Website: crate-barrel
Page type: customer-info-address
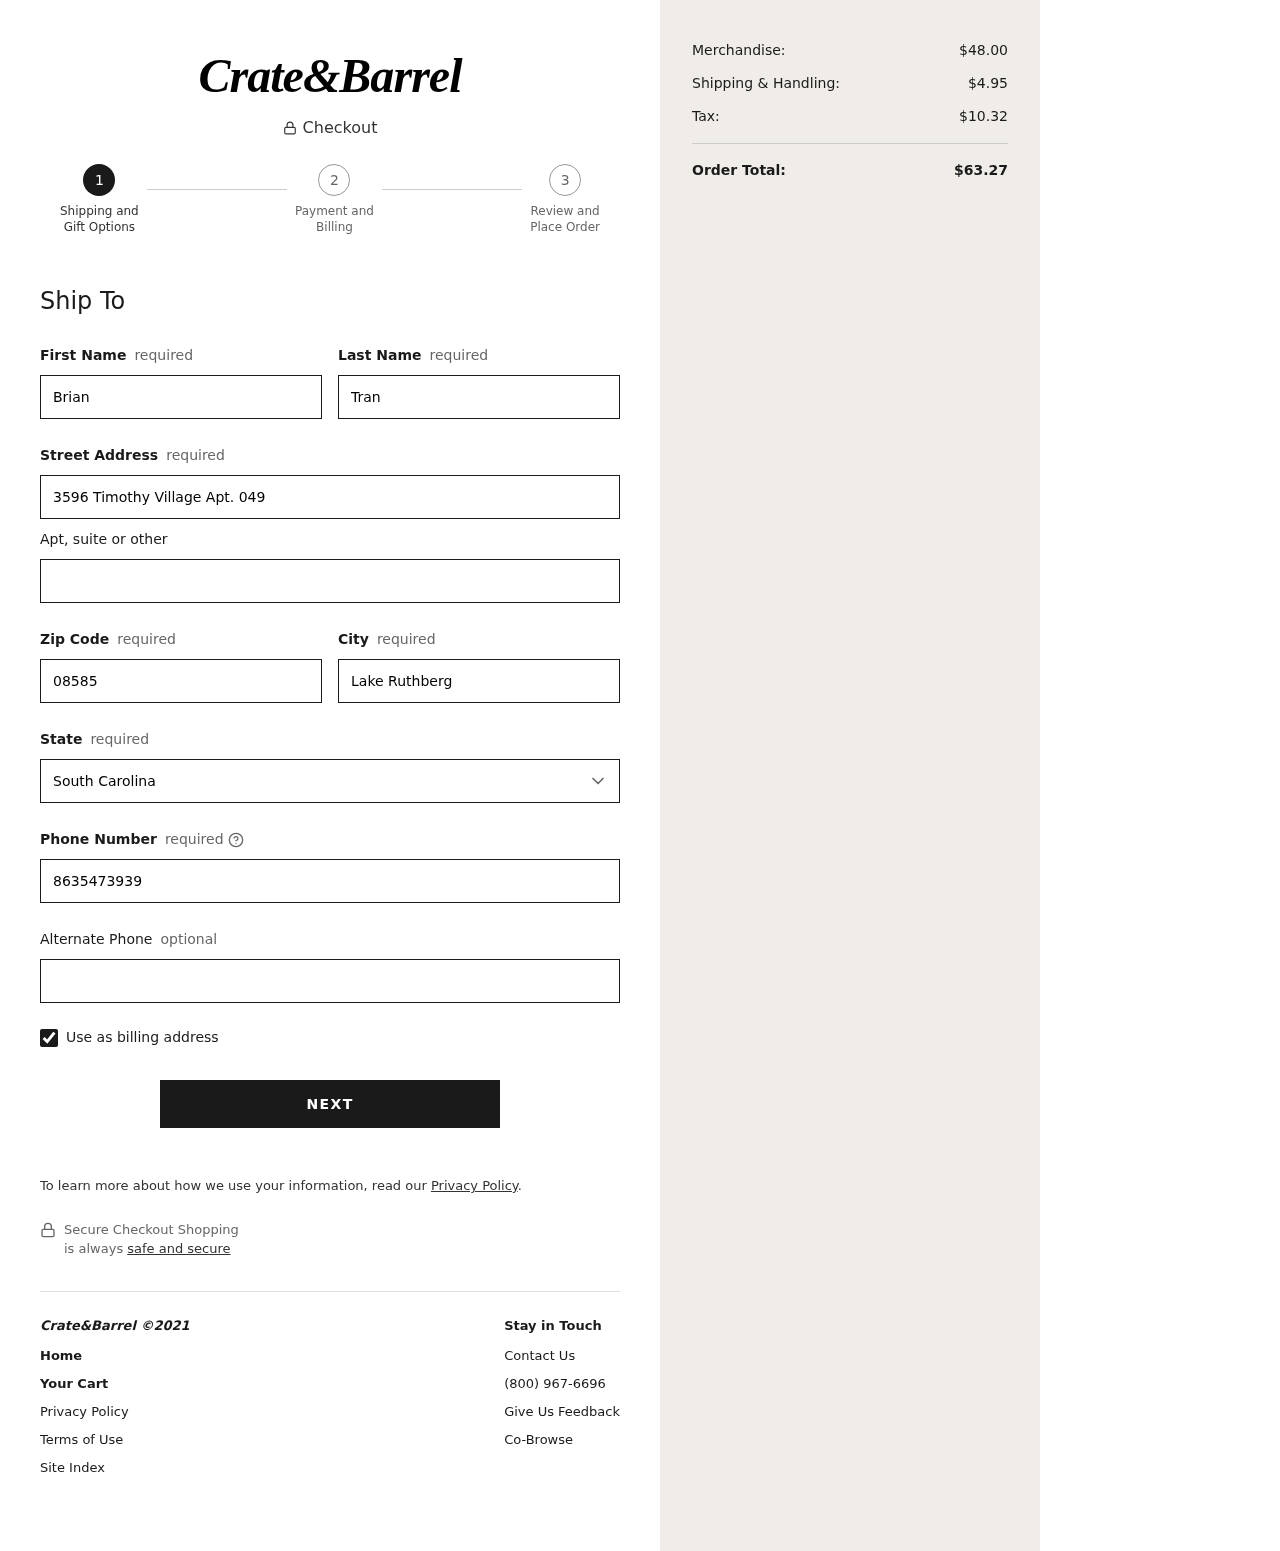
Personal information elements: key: PII_STATE
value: South Carolina
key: PII_FIRSTNAME
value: Brian
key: PII_LASTNAME
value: Tran
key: PII_STREET
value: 3596 Timothy Village Apt. 049
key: PII_POSTCODE
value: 08585
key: PII_CITY
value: Lake Ruthberg
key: PII_PHONE
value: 8635473939
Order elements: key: ORDER_SUBTOTAL
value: $48.00
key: ORDER_SHIPPING_COST
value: $4.95
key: ORDER_TAX
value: $10.32
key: ORDER_TOTAL
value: $63.27